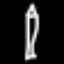
Label: pencil